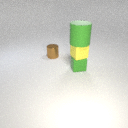
small green rubber cube in front of small brown metal cylinder